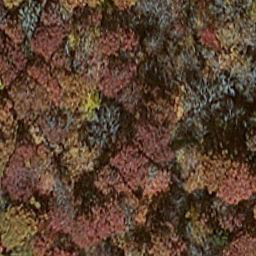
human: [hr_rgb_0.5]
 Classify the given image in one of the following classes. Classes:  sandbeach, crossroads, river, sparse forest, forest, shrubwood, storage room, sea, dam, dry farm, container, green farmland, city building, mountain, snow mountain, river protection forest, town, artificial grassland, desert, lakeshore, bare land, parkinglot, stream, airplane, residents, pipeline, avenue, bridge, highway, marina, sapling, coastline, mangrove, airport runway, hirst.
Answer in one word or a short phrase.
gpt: mangrove